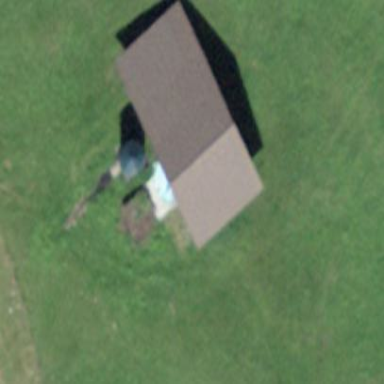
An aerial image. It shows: Barn.